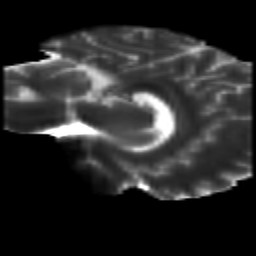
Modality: T2w
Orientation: sagittal
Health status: healthy
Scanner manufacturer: siemens
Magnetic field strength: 3 T
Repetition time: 10 s
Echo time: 0.092 s